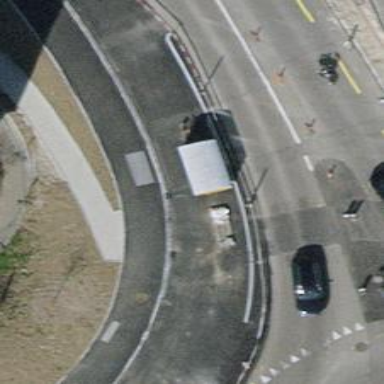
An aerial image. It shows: Asphalt path that serves as sidewalk.